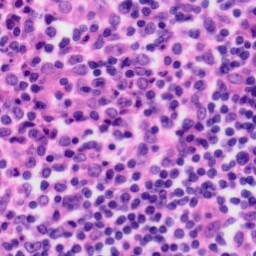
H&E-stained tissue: Tonsil